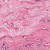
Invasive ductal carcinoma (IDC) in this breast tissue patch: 0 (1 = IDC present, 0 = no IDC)